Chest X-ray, PA view. Patient: 30 years old, sex M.
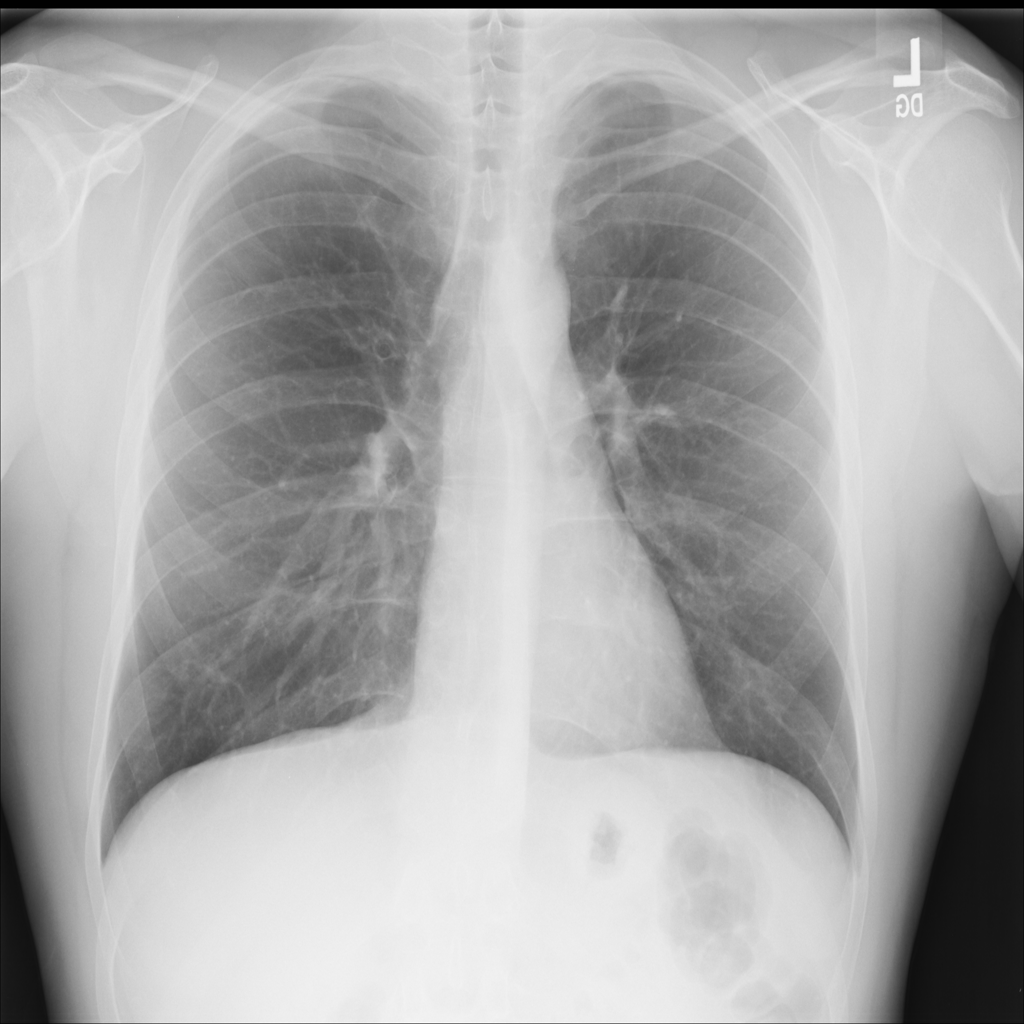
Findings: No Finding